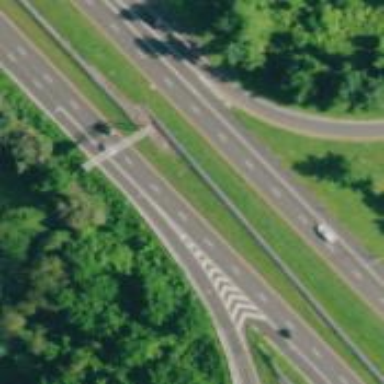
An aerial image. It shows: Motorway junction.